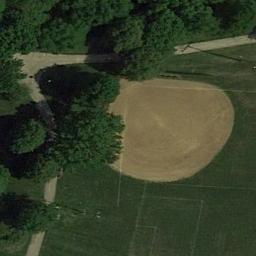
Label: baseball_diamond